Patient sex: F
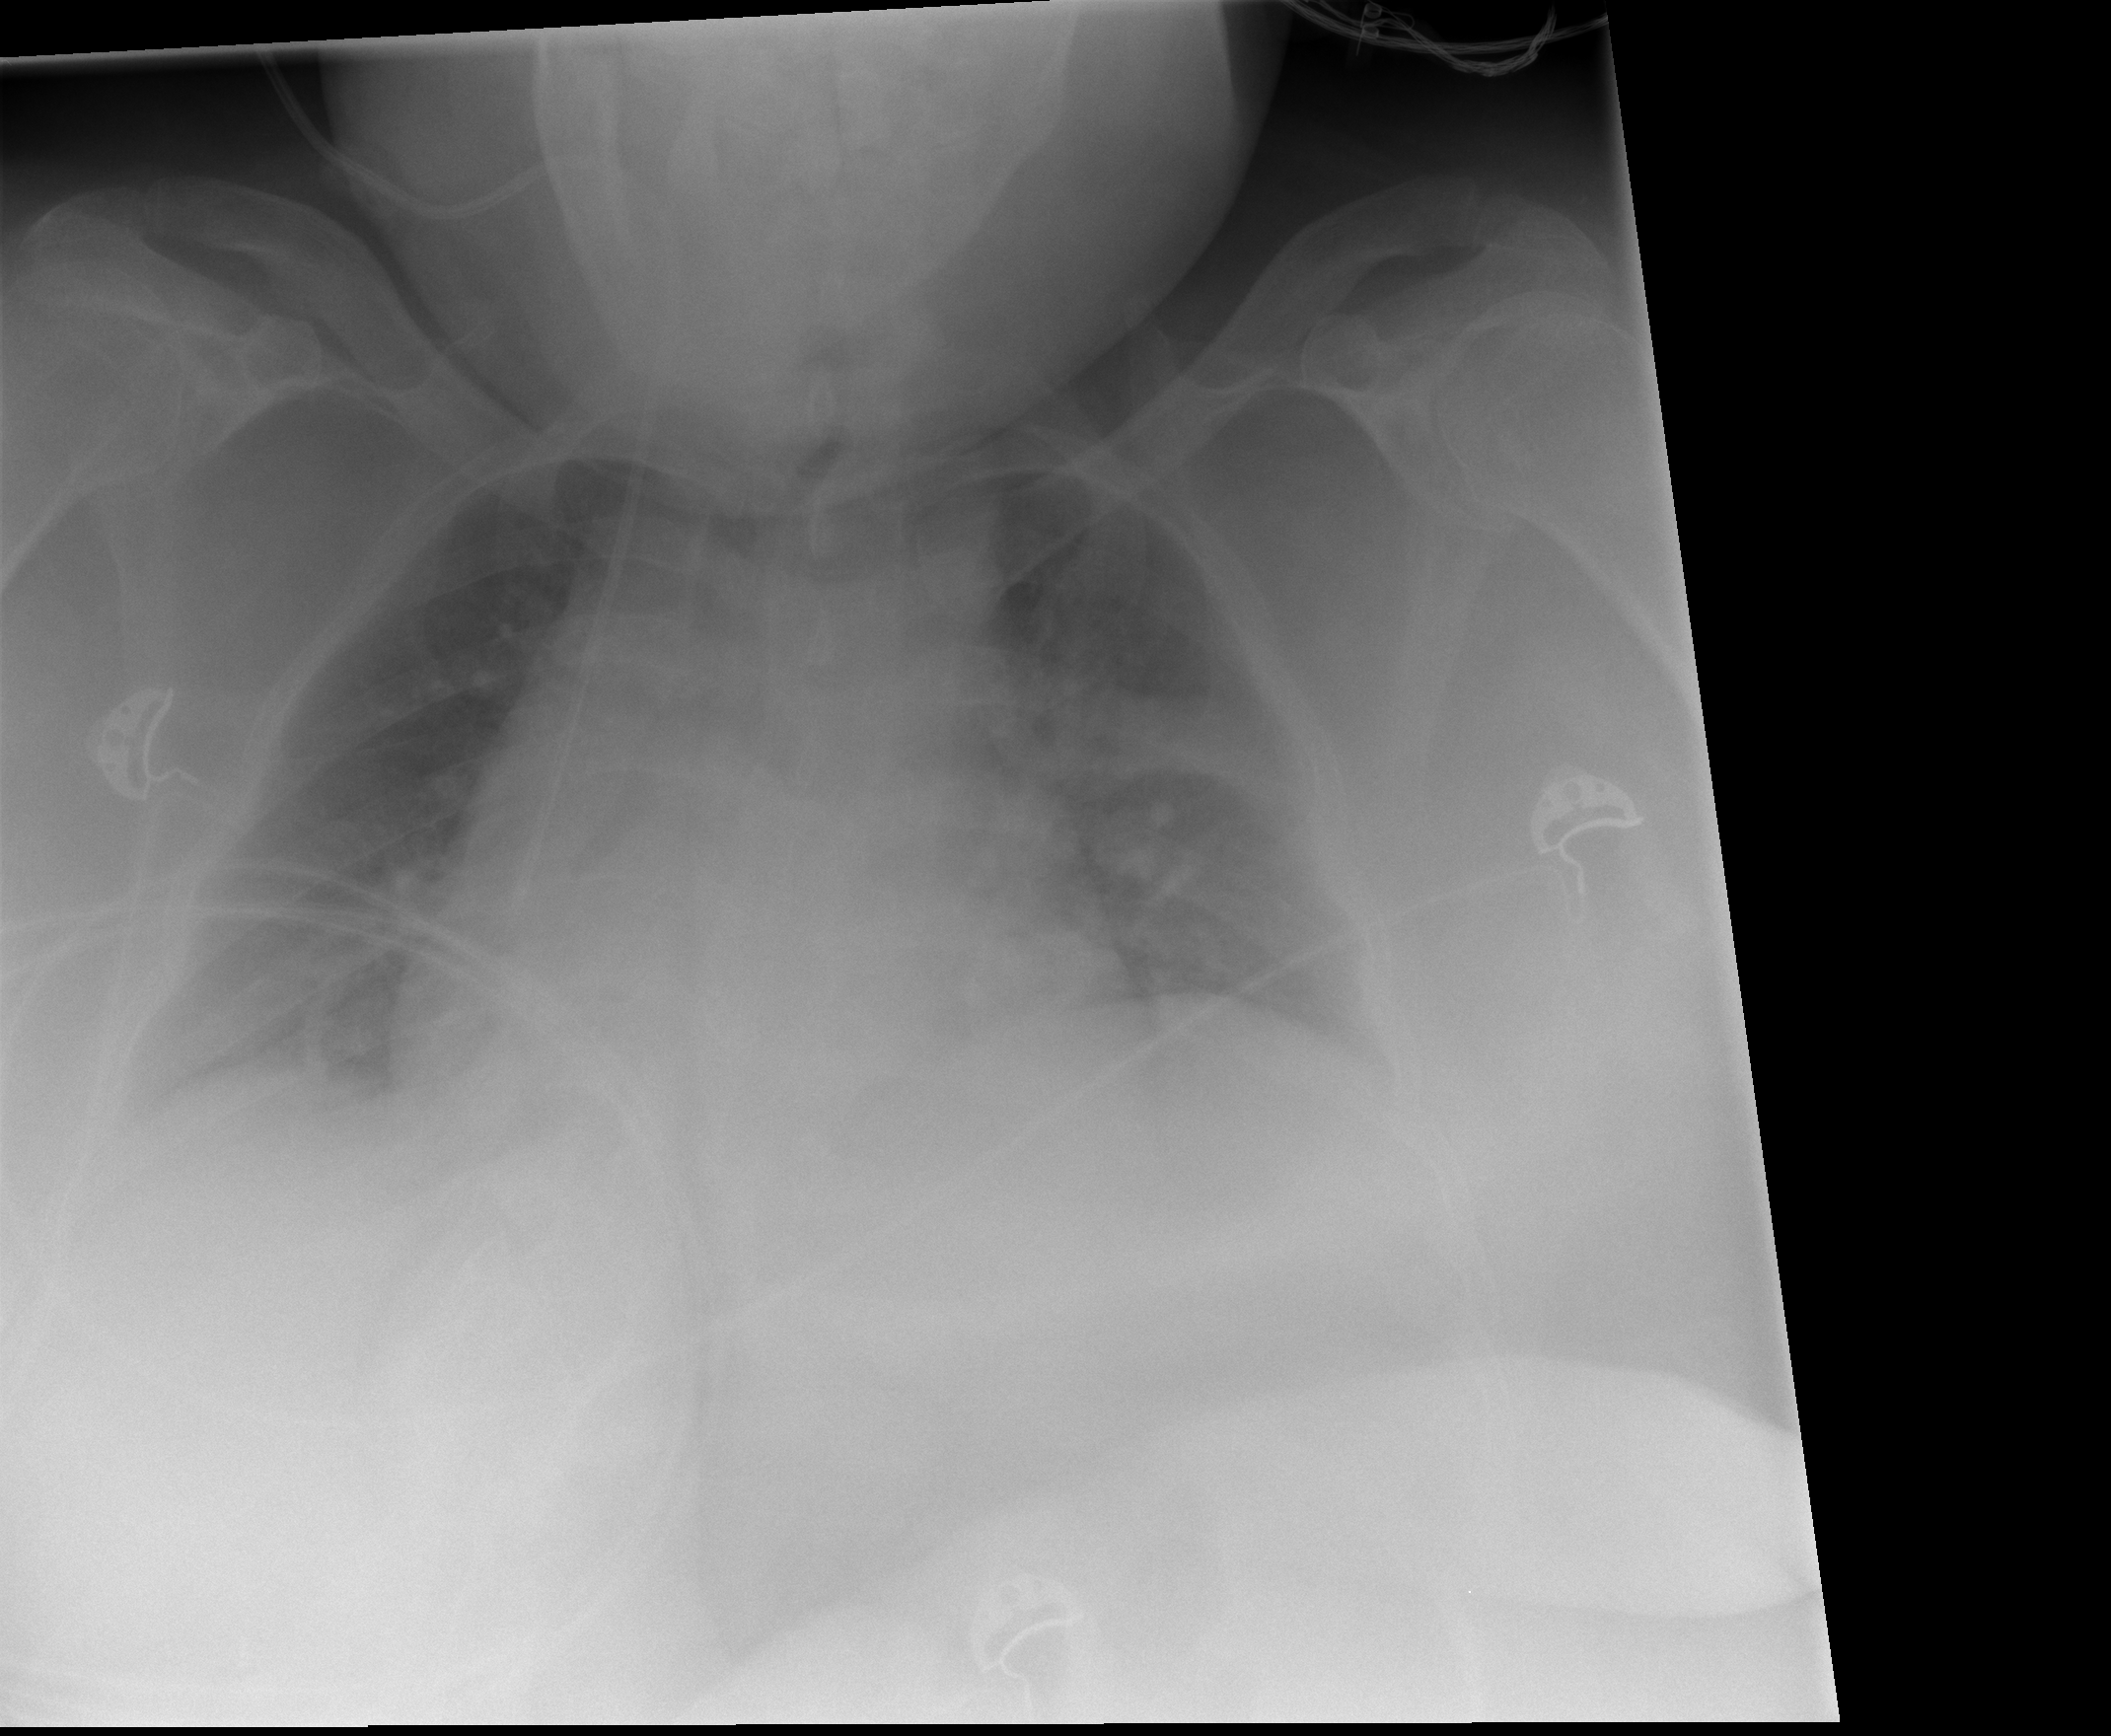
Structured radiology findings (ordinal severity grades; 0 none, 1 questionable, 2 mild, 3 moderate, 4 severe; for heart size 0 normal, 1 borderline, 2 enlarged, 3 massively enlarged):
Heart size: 2
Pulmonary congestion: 2
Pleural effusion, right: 0
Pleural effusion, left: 0
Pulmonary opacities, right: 2
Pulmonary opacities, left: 2
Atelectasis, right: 0
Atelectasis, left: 2